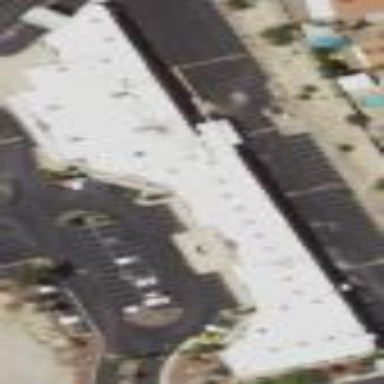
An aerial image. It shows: Retail building.